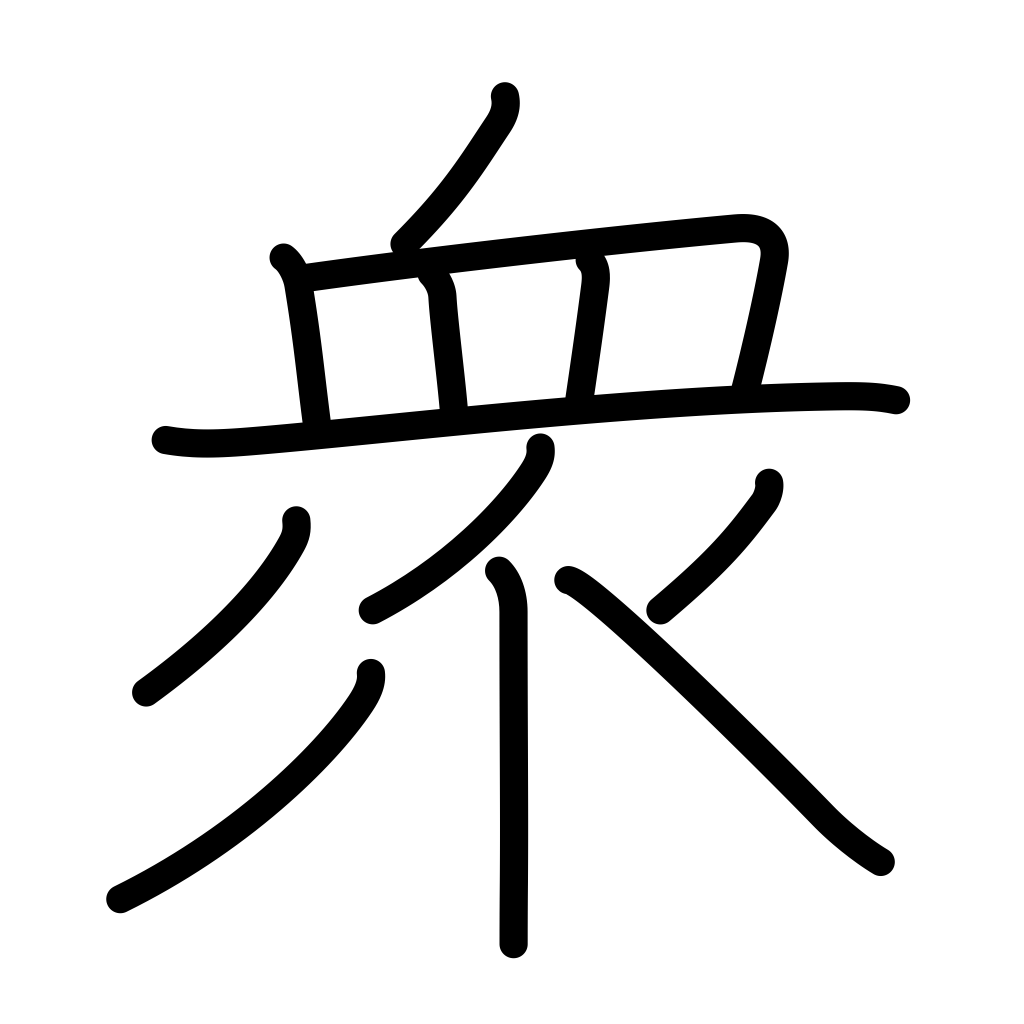
Meaning: masses, great numbers, multitude, populace